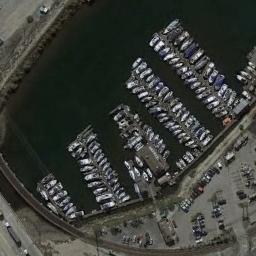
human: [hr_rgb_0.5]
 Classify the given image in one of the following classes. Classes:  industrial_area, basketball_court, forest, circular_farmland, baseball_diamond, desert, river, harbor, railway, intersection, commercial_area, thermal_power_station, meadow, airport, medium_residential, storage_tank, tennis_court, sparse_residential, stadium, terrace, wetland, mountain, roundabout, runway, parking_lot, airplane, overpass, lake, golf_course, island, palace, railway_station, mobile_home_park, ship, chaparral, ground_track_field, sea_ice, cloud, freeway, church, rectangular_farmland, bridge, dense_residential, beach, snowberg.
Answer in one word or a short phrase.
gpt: harbor